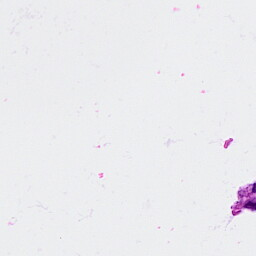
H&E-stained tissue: Breast